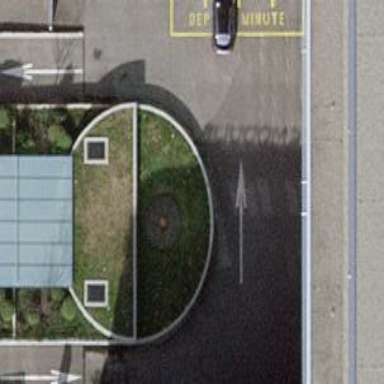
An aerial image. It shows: Driveway tunnel under the road.